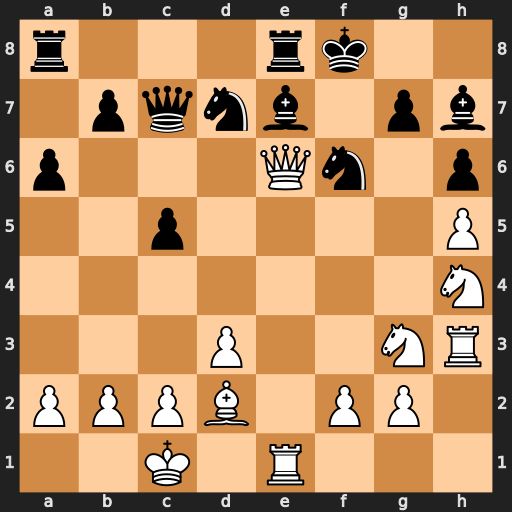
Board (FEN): r3rk2/1pqnb1pb/p3Qn1p/2p4P/7N/3P2NR/PPPB1PP1/2K1R3
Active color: w
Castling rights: -
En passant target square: -
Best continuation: Ng6+ Bxg6 hxg6